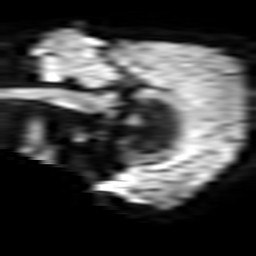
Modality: TRACE
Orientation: sagittal
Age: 59
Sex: female
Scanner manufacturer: philips
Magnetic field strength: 3 T
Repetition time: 3.076 s
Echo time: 0.076 s